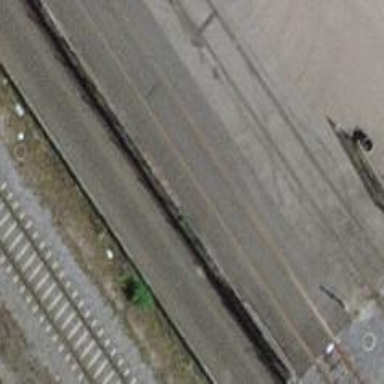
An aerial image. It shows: View of railway yard.